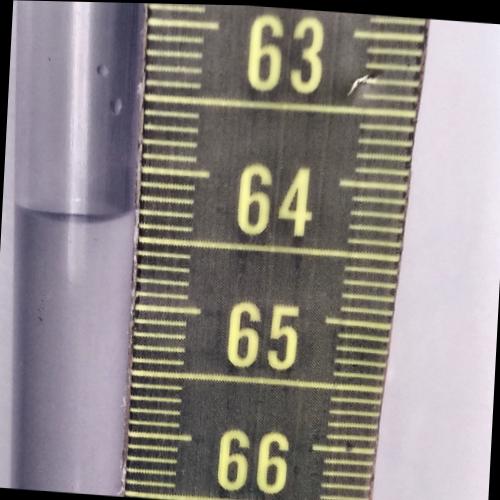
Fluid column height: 64.3 cm